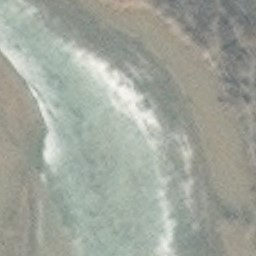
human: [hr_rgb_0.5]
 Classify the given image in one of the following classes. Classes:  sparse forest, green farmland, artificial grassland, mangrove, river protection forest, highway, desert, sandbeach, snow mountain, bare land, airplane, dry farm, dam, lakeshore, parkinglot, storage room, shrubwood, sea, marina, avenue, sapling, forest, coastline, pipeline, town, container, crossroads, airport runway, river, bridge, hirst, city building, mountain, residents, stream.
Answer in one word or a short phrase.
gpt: river